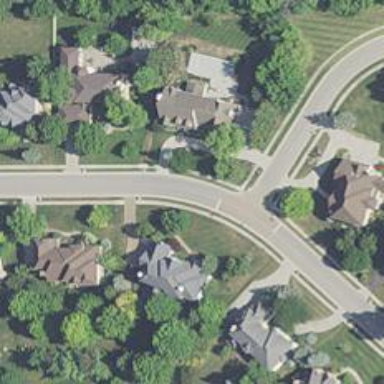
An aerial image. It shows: Smooth asphalt road in residential area.